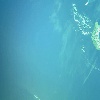
Label: water